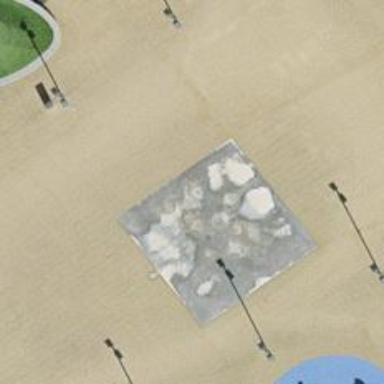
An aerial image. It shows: Fountain.